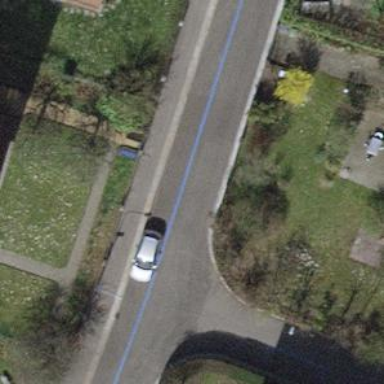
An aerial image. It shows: Parking lane for vehicles.